Question: I'm having troubles with my inputAccesoryView since I upgraded to Xcode 5.1.

As you can see in the attached image, the keys popup behind the toolbar inside the inputAccesoryView. I think that it has something to do with the new version of xcode because it was ok with the previous version of xcode.
The code to create and add the accessory view:
'''
self.keyboardDoneButtonView = [[UIToolbar alloc] init];
self.keyboardDoneButtonView.barStyle = UIBarStyleBlack;
self.addEmailUITextField = [[UITextField alloc] init];
[self.addEmailUITextField setReturnKeyType:UIReturnKeySend];
[self.addEmailUITextField setBorderStyle:UITextBorderStyleRoundedRect];
[self.addEmailUITextField setAutocorrectionType:UITextAutocorrectionTypeNo];
[self.addEmailUITextField setAutocapitalizationType:UITextAutocapitalizationTypeNone];
[self.addEmailUITextField setKeyboardType:UIKeyboardTypeEmailAddress];
[self.addEmailUITextField setClearButtonMode:UITextFieldViewModeWhileEditing];
[self.addEmailUITextField setKeyboardAppearance:UIKeyboardAppearanceDark];
[self.addEmailUITextField setPlaceholder:NSLocalizedString(@"emailHint", nil)];
self.cancel = [[UIButton alloc] init];
[self.cancel setTitleColor:[UIColor khipuSecondaryColor] forState:UIControlStateNormal];
[self.cancel setTitle:NSLocalizedString(@"cancel", nil) forState:UIControlStateNormal];
[self.cancel addTarget:self action:@selector(hideAddEmailTextField) forControlEvents:UIControlEventTouchUpInside];
[self.cancel sizeToFit];
self.cancel.frame = CGRectMake((self.tableView.frame.size.width - (self.cancel.frame.size.width + 20)), self.cancel.frame.origin.y, self.cancel.frame.size.width, self.cancel.frame.size.height);
self.addEmailUITextField.frame = CGRectMake(5, 7, (self.cancel.frame.origin.x - 10) - 5, 30);
UIBarButtonItem *cancelUIBarButtonItem = [[UIBarButtonItem alloc] initWithCustomView:self.cancel];
UIBarButtonItem *textFieldItem = [[UIBarButtonItem alloc] initWithCustomView:self.addEmailUITextField];
[self.keyboardDoneButtonView setItems:[NSArray arrayWithObjects:textFieldItem,cancelUIBarButtonItem, nil]];
[self.keyboardDoneButtonView sizeToFit];
self.hiddenUITextField = [[UITextField alloc] initWithFrame:CGRectMake(0, 0, 0, 0)];
self.hiddenUITextField.inputAccessoryView = self.keyboardDoneButtonView;
[self.hiddenUITextField setKeyboardAppearance:UIKeyboardAppearanceDark];
[self.addEmailUITextField setDelegate:self];
'''
This code use to work very well until the xcode upgrade
Can anyone shed some light into this issue?
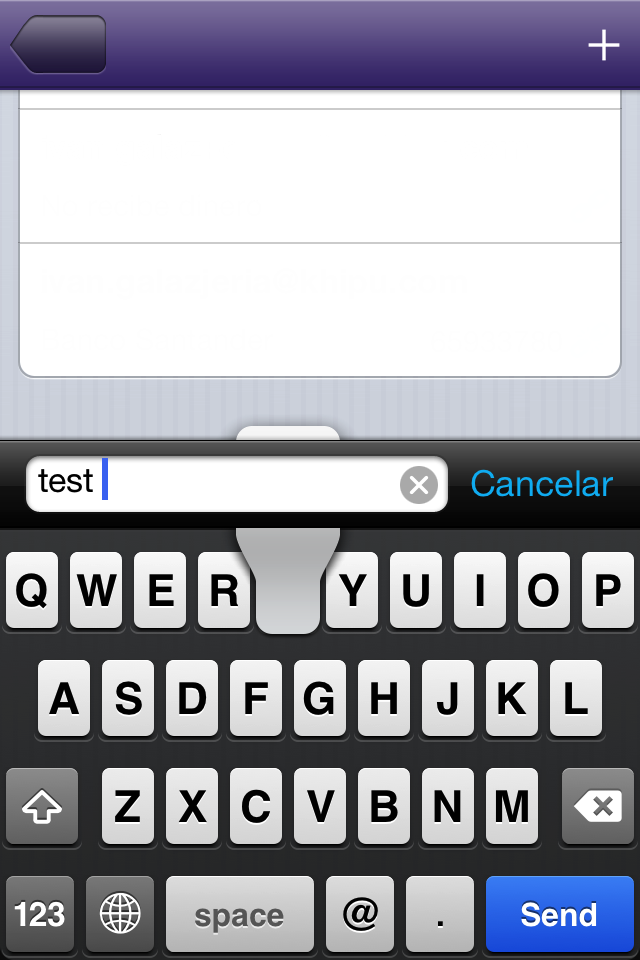
Answer: Found the problem!: It was a category.
I've a category on UIView for searching inside subviews.
I had a method named
'''
- (BOOL)containsView:(UIView *)aUIView;
'''
Which was breaking the behaviour. Changed the name of the method and now it works fine.
I don't know, but maybe I just pick the signature of a private API.
Thanks for your comments and ideas, it helped me to find the source of trouble.